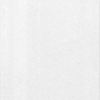
Label: dusty